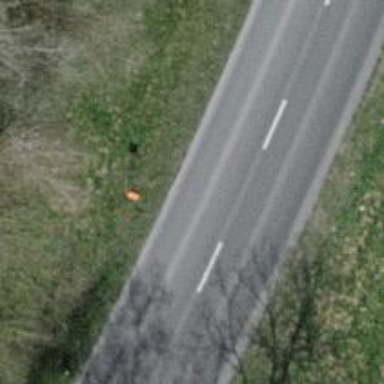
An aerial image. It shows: Pole with roofed pipeline marker.